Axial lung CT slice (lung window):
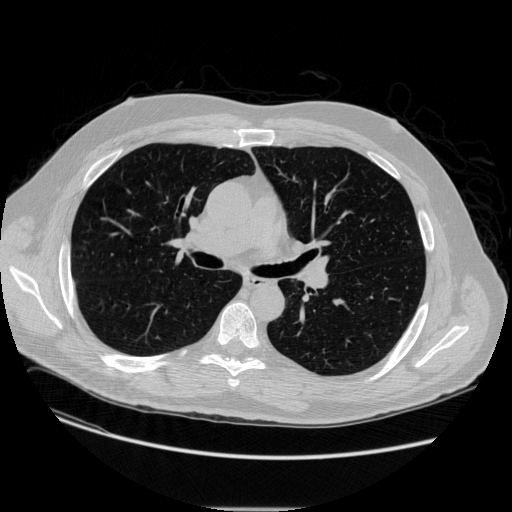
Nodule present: no